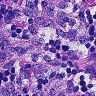
Metastatic tissue present: no